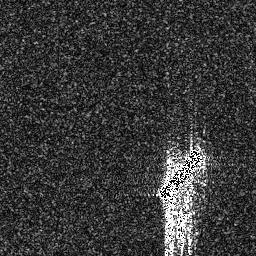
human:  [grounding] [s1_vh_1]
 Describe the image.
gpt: In the satellite image, there is  <ref>1 large ship </ref> <box>[[60, 56, 80, 77, 0]]</box> located at right.